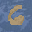
Label: 6